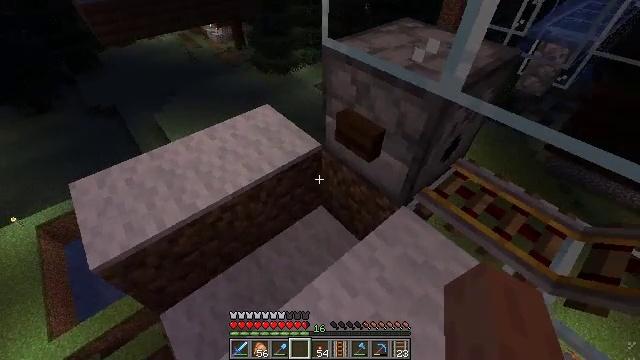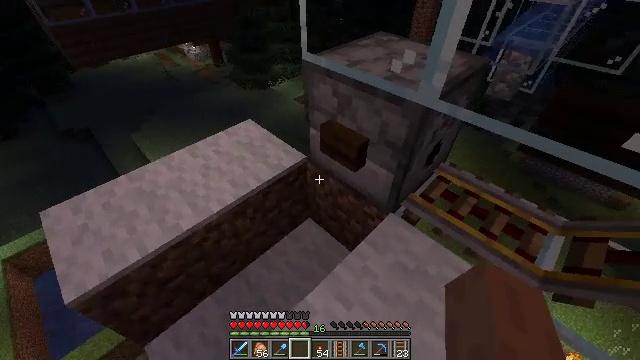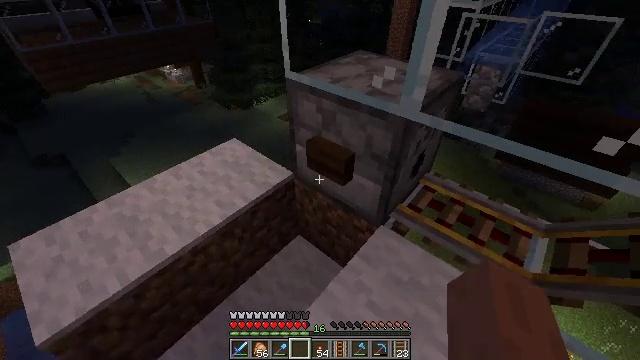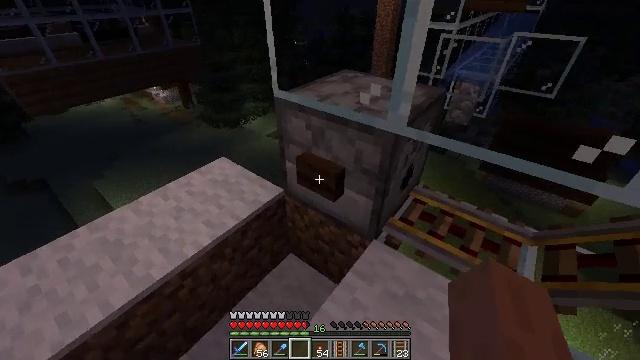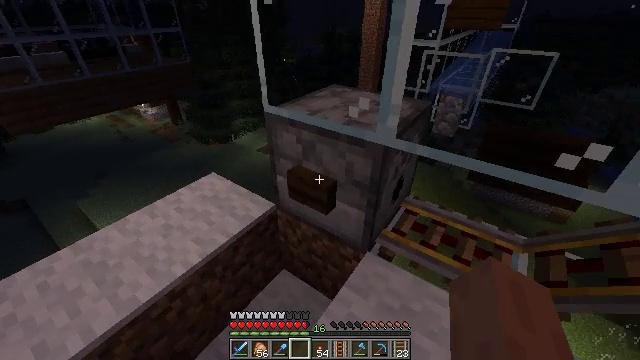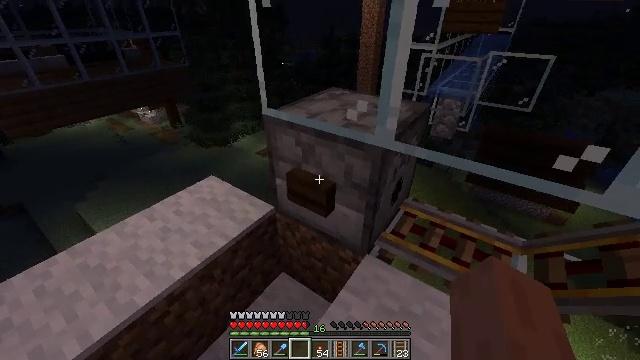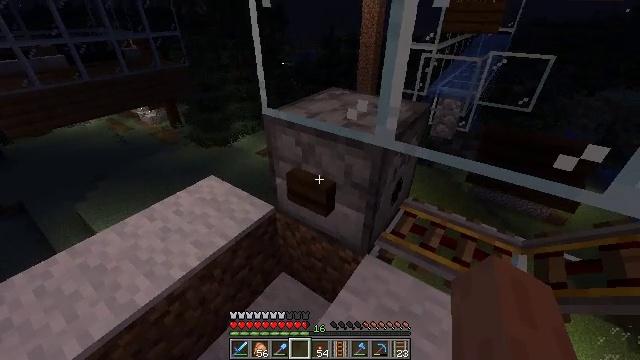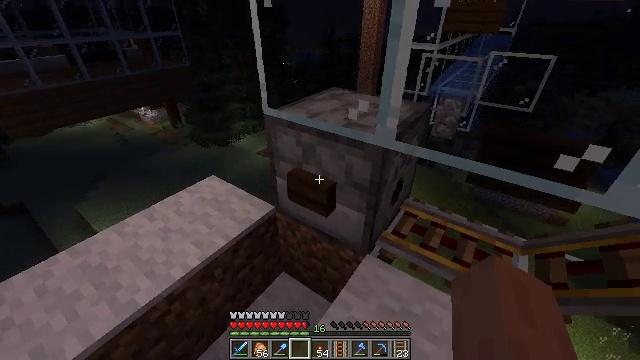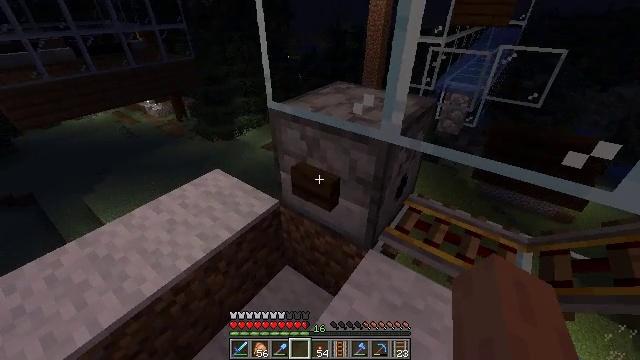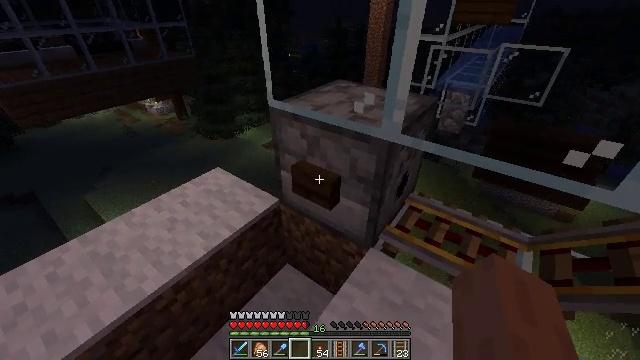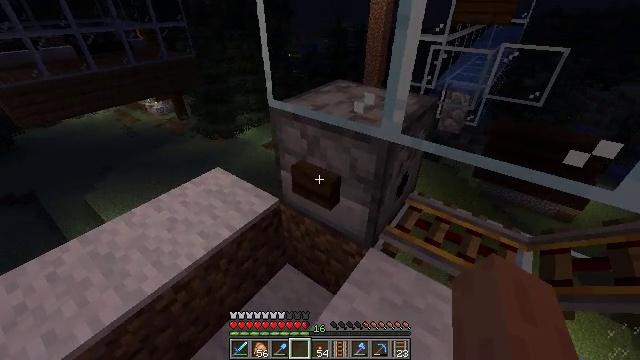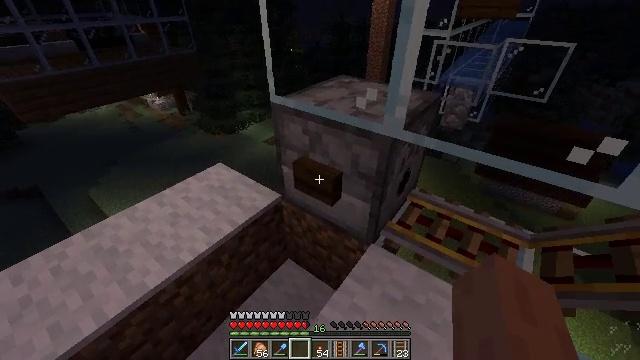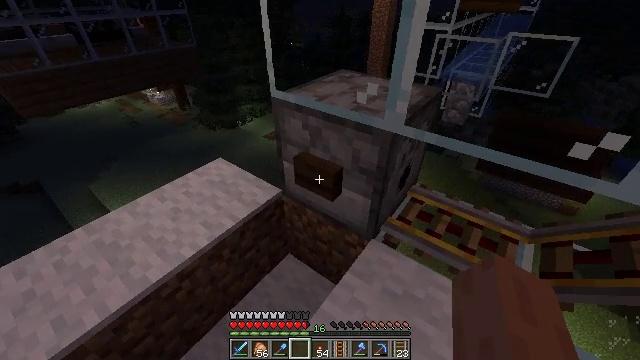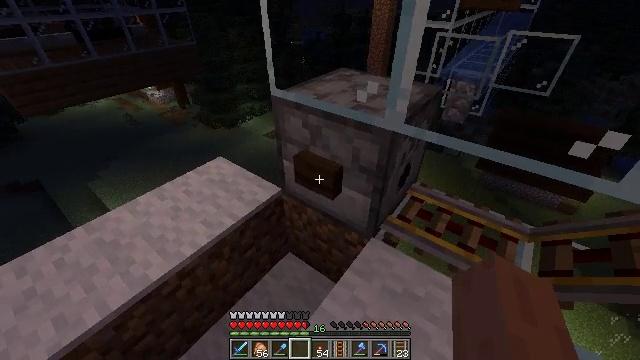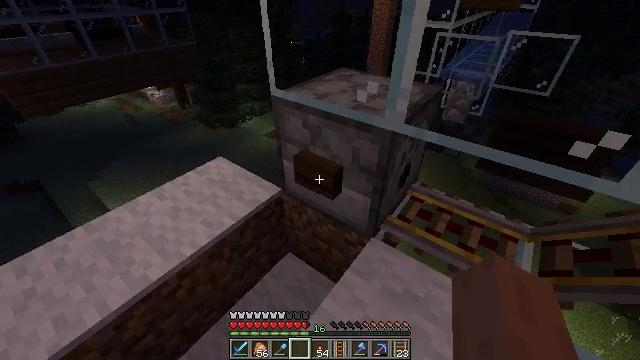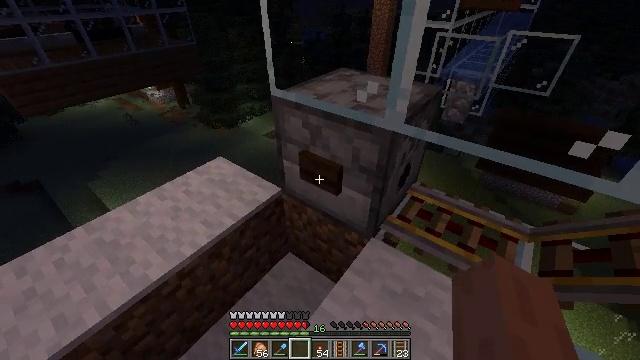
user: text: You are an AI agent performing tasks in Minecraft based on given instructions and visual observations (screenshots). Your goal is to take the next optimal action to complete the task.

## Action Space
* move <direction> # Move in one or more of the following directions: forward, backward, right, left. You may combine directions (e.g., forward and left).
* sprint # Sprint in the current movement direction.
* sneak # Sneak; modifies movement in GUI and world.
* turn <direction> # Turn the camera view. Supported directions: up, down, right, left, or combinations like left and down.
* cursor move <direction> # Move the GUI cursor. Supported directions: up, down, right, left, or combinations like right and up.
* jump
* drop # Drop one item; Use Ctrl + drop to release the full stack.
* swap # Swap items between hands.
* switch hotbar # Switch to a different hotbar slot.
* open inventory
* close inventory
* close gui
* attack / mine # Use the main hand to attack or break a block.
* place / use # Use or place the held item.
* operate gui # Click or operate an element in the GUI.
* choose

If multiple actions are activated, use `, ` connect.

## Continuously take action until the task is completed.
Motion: motion action
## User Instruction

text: Remove the glass to use the space.
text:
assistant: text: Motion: turn right and up
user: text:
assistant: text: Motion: turn right and up
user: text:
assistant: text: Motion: turn right and up
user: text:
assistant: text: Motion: turn right and up
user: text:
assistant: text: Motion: no_op
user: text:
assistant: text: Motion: no_op
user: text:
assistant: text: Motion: no_op
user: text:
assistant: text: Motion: turn left and down
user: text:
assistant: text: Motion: no_op
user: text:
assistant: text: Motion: no_op
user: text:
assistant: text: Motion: no_op
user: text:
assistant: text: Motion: turn down
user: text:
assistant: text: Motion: no_op
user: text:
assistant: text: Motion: no_op
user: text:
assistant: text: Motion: use / place
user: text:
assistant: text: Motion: use / place
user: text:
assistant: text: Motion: no_op
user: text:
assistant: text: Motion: no_op
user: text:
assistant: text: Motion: no_op
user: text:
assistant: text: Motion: no_op
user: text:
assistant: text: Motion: no_op
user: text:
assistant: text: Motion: turn right
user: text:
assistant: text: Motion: turn right
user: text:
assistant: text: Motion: turn right and up
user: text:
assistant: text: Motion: turn right
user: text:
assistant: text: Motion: no_op
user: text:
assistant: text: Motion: no_op
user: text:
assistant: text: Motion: no_op
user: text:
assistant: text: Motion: no_op
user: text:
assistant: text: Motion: no_op